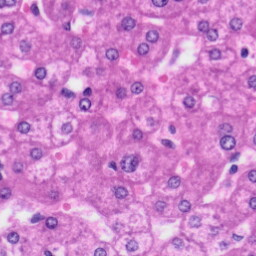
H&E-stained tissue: Liver